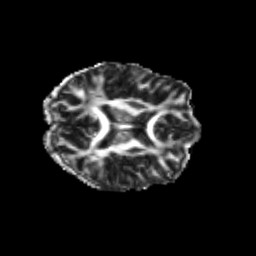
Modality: FA
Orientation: axial
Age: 24
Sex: female
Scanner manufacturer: siemens
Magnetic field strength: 3 T
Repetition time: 3.5 s
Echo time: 0.104 s